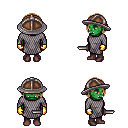
a pixel art fantasy rpg character, female body template, orc, green skin, chain mail, gold greaves, brown bangs hairstyle, chain helm, gold gloves, maroon shoes, dagger, four views (front, back, left, right), 2x2 character sprite sheet, small pixel art, hard edges, no anti-aliasing